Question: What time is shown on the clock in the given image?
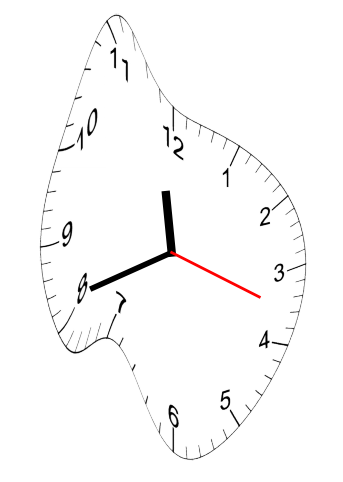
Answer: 11:41:18